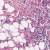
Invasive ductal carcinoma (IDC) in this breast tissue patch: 1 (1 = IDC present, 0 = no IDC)